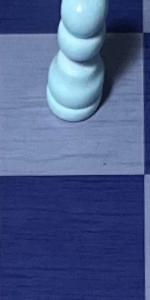
Label: Empty